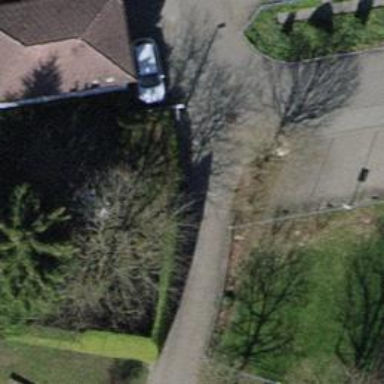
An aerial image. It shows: Bollard barrier.